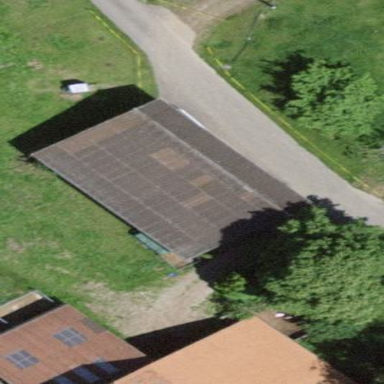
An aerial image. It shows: Shed building.